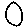
Label: circle